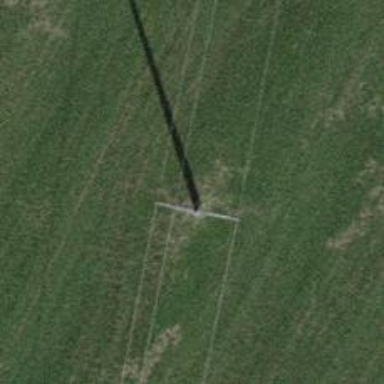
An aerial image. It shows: Power line in the image.